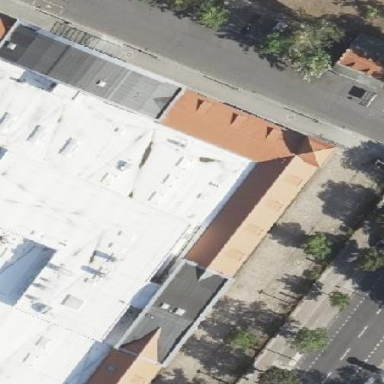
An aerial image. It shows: Industrial building with gabled roof.